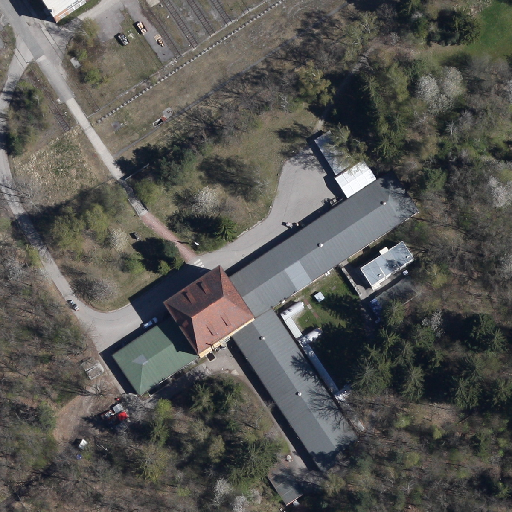
Referring expression: paved road along with tree